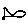
Label: fish